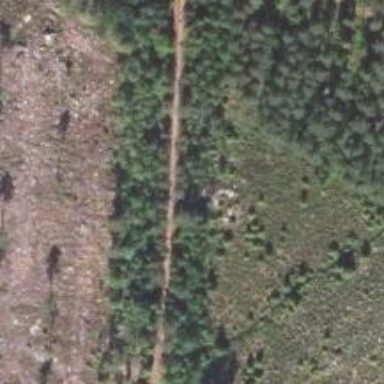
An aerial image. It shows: Abandoned railway.